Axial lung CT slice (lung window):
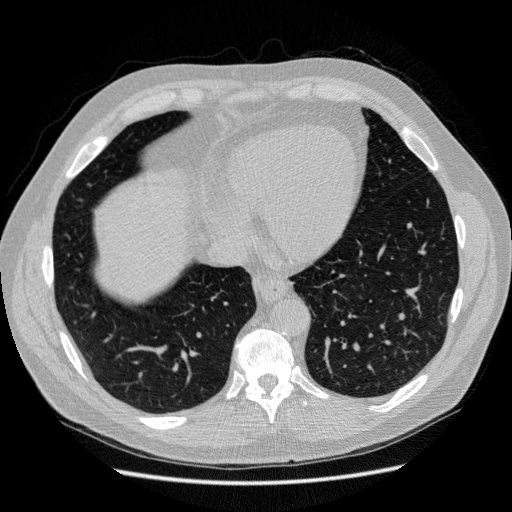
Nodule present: no